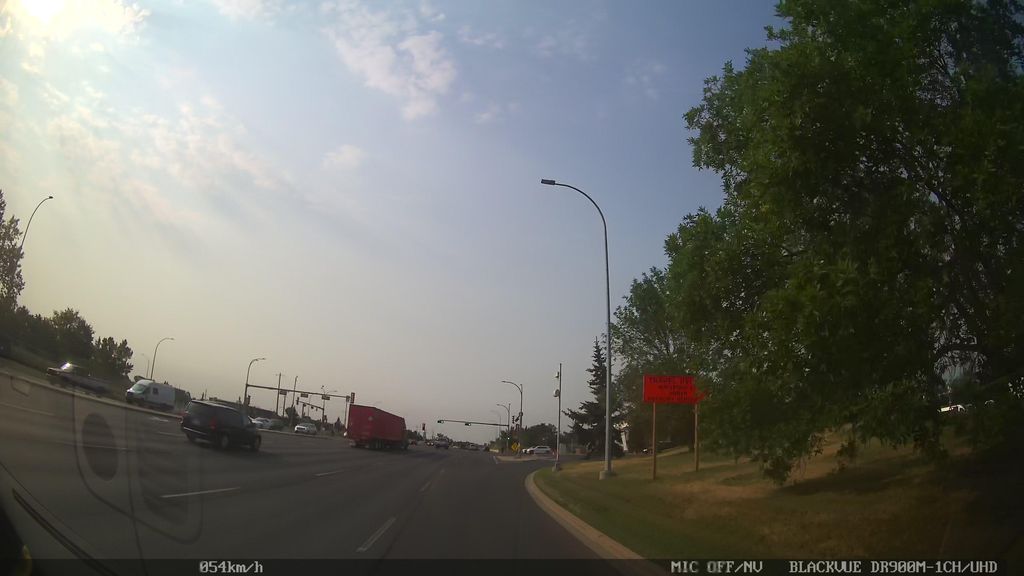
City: edmonton